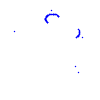
Particle: proton